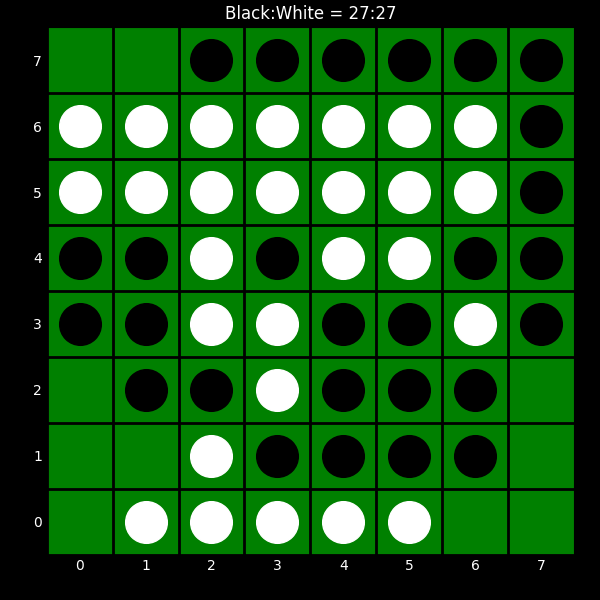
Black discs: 27
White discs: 27